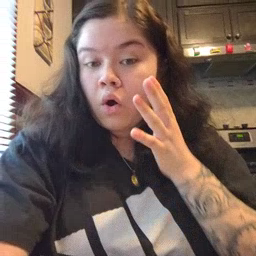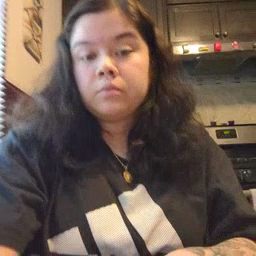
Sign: farm